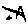
Label: star